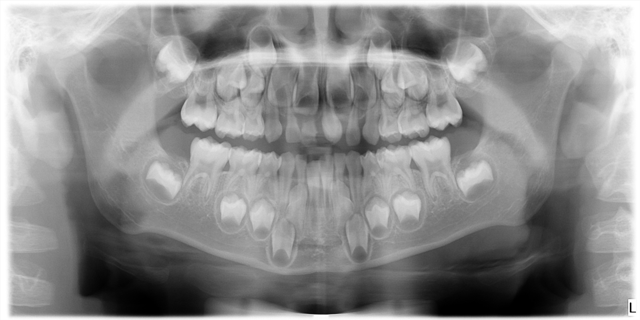
child